Field crop: maize
Growth stage: 1
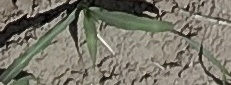
Species: sorghum